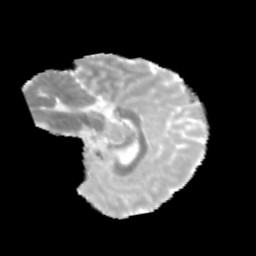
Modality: MD
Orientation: sagittal
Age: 9
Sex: male
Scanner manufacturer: siemens
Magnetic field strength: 3 T
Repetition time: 3.8 s
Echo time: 0.07 s